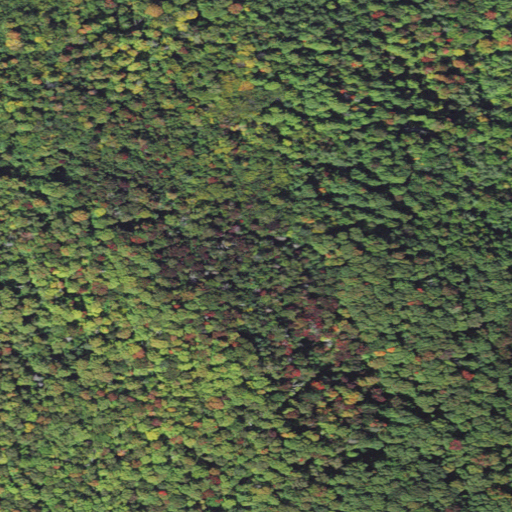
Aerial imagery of mountain in Vermont named Diamond Hill containing deciduous forest and mixed forest